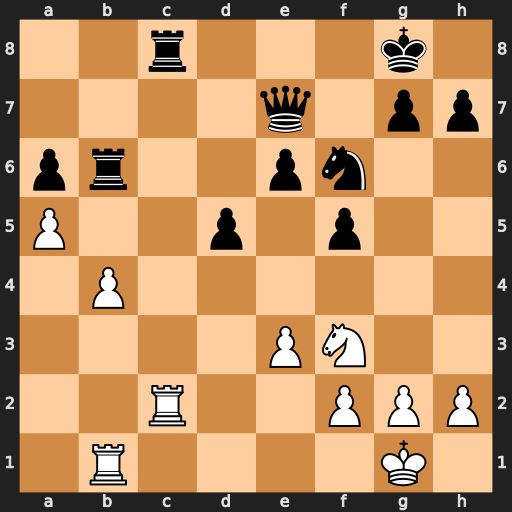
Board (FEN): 2r3k1/4q1pp/pr2pn2/P2p1p2/1P6/4PN2/2R2PPP/1R4K1
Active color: w
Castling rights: -
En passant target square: -
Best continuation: Rxc8+ Ne8 axb6